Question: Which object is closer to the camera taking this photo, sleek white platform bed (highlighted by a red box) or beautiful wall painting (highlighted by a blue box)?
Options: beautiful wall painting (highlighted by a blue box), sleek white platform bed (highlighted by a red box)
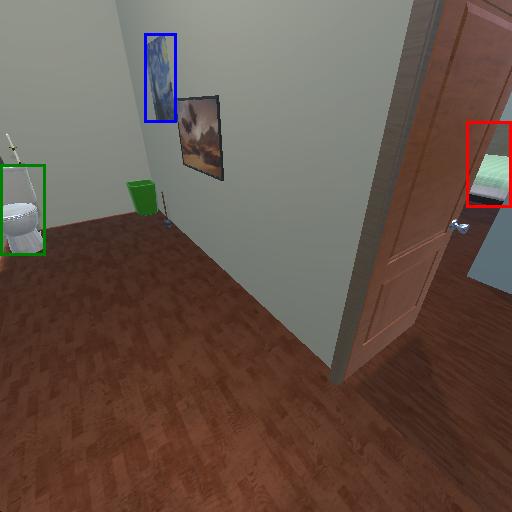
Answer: beautiful wall painting (highlighted by a blue box)